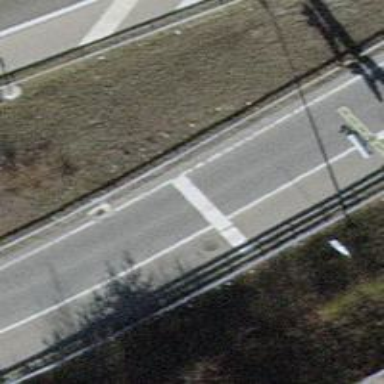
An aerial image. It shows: Road with traffic signals for signaling.